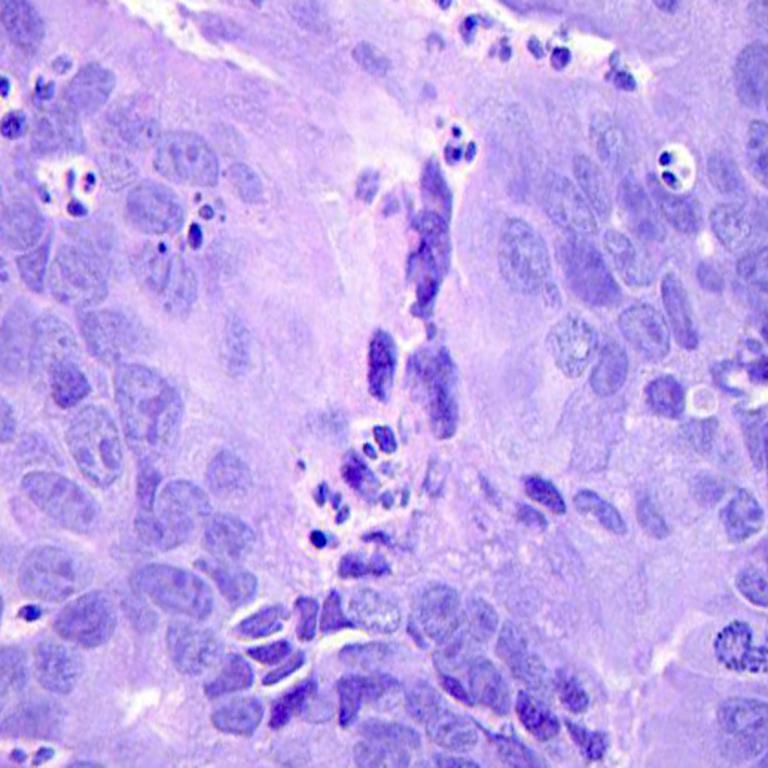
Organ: colon
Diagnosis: adenocarcinomas